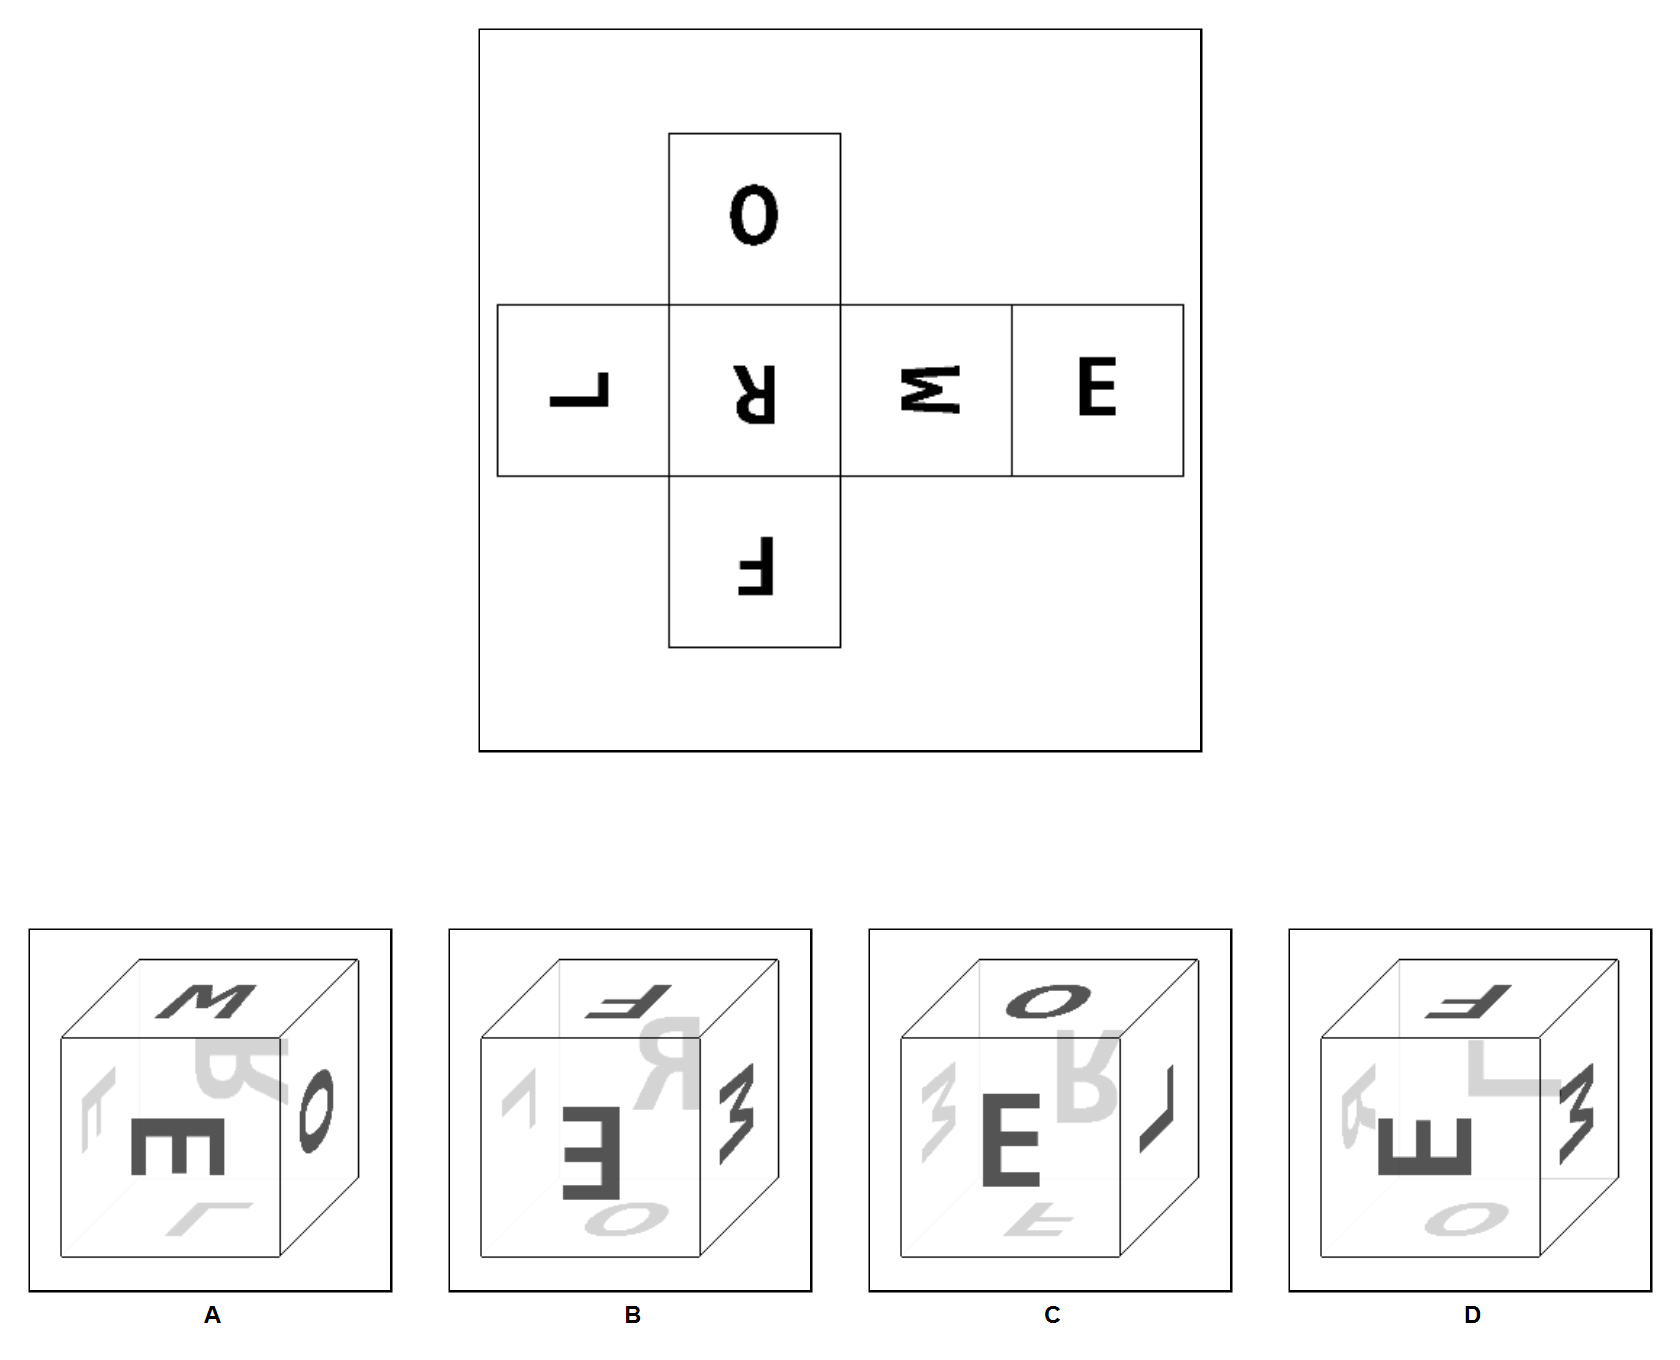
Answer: D